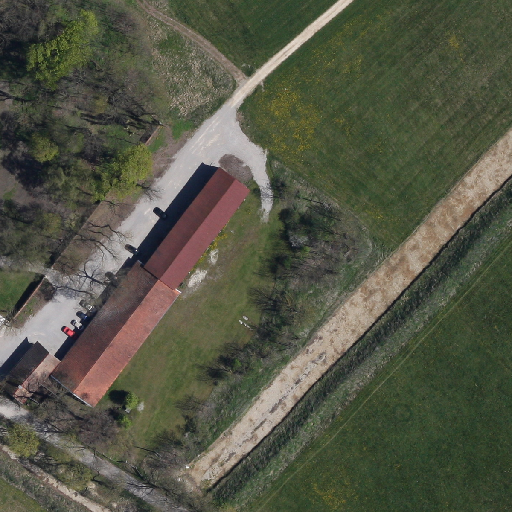
Referring expression: light-duty vehicle